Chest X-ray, PA view. Patient: 45 years old, sex M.
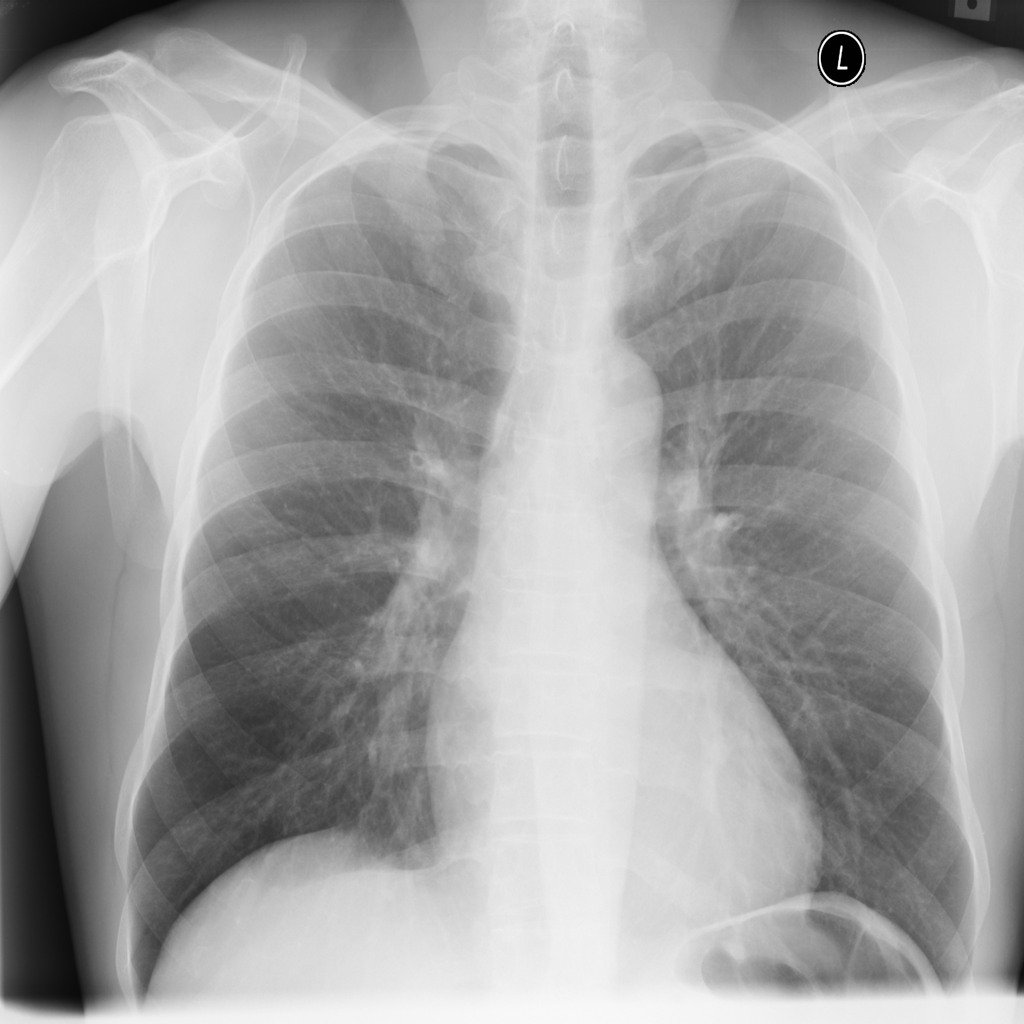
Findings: No Finding